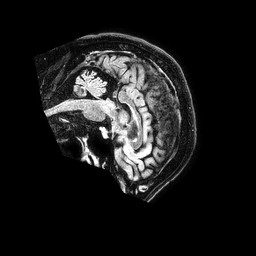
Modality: FLAIR
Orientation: sagittal
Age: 73
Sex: male
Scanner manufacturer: philips
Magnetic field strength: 1.5 T
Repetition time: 4.8 s
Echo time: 0.3 s